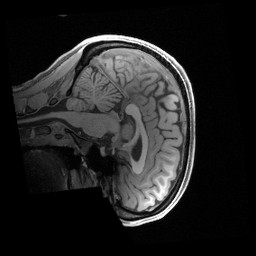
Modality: T1w
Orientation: sagittal
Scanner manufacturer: siemens
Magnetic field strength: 3 T
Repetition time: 2.4 s
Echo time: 0.00222 s